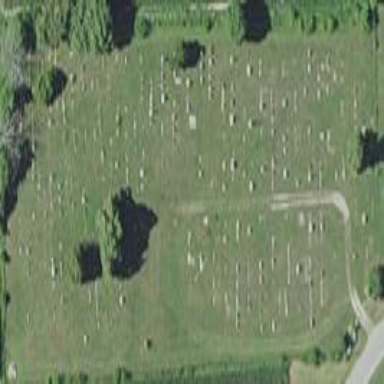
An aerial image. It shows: Cemetery.